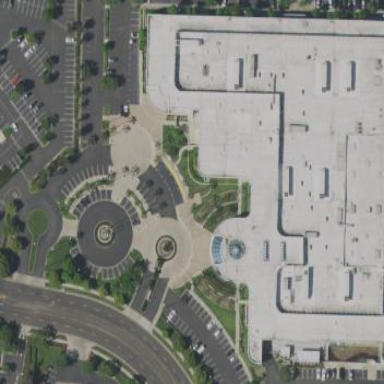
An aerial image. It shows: Commercial building.